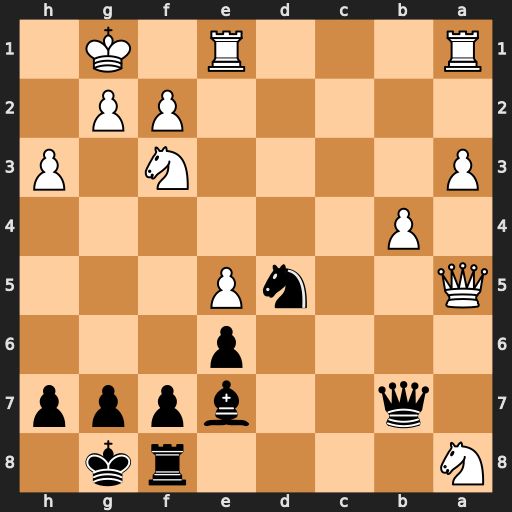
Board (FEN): N4rk1/1q2bppp/4p3/Q2nP3/1P6/P4N1P/5PP1/R3R1K1
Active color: b
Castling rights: -
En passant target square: -
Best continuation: Rxa8 Qxa8+ Qxa8